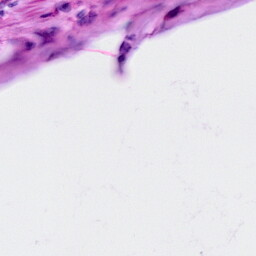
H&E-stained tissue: Cervix